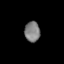
Tissue: lung
Cell type: T cells
Senescence score: 0.2214
Nuclear area (px): 306
Mean DAPI intensity: 126.196